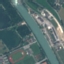
Label: River